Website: slack
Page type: billing-address
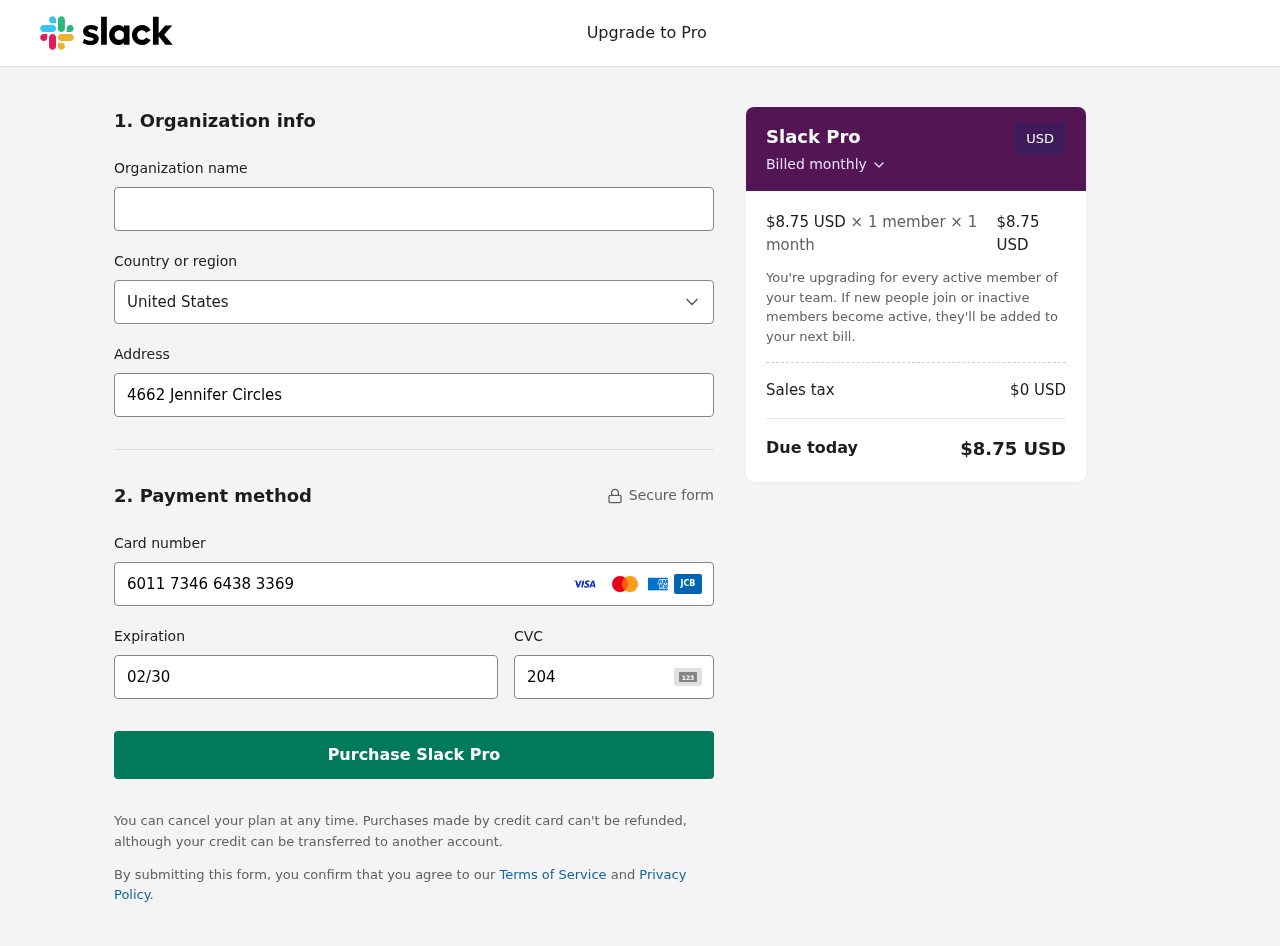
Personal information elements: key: PII_CARD_CVV
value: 204
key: PII_CARD_EXPIRY
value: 02/30
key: PII_CARD_NUMBER
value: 6011 7346 6438 3369
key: PII_COUNTRY
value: United States
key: PII_STREET
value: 4662 Jennifer Circles
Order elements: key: ORDER_PRICE_PER_MEMBER
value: $8.75 USD
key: ORDER_MEMBER_COUNT
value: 1
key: ORDER_MONTH_COUNT
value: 1
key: ORDER_SUBTOTAL
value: $8.75 USD
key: ORDER_TAX
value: $0
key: ORDER_TOTAL
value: $8.75 USD